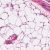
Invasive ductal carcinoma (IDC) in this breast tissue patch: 0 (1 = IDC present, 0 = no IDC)